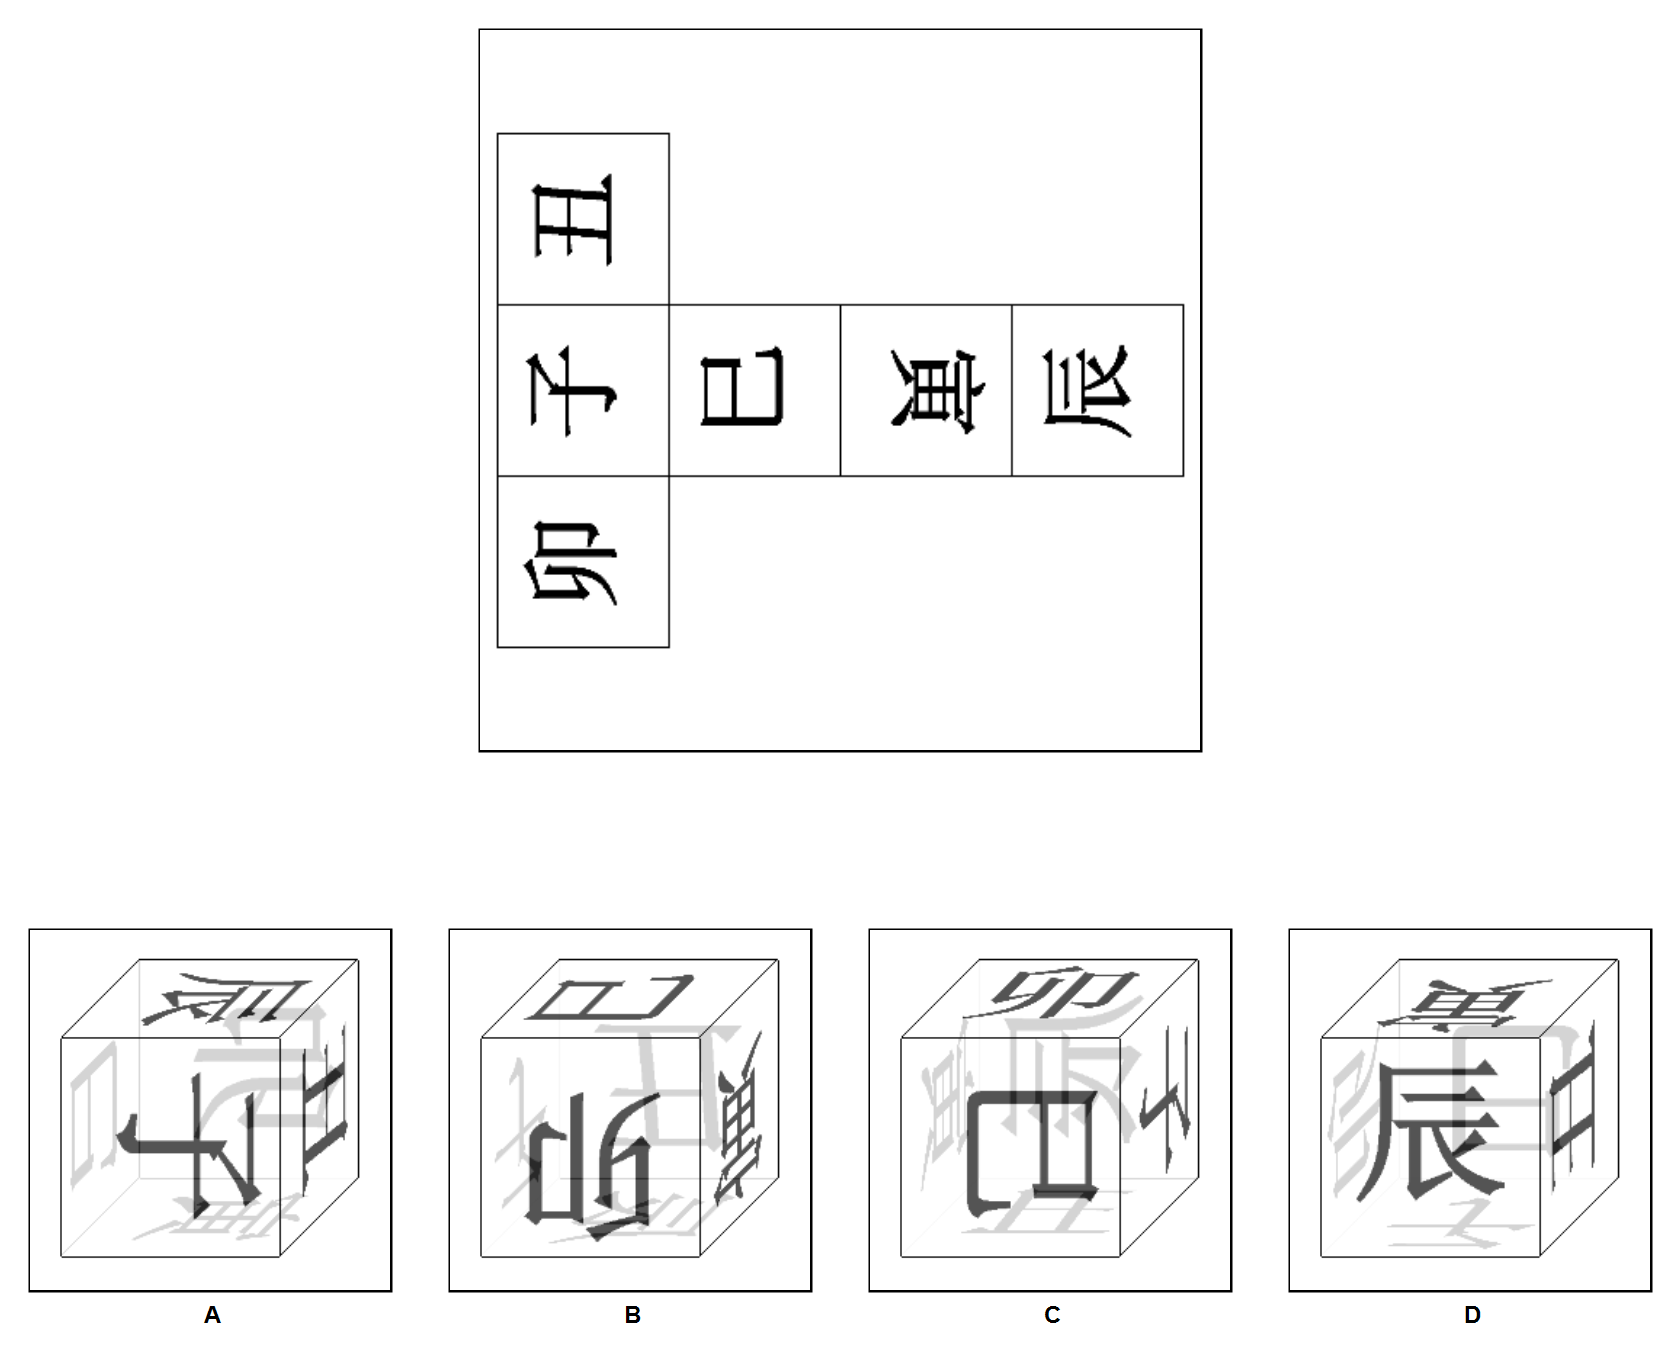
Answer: A